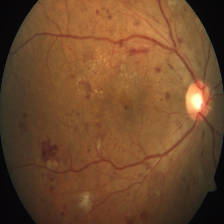
Diabetic retinopathy grade: Severe